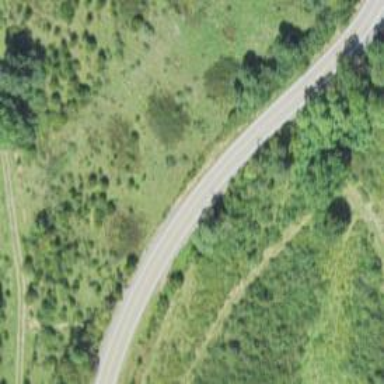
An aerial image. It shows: Asphalt road classified as primary highway.